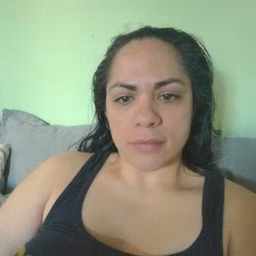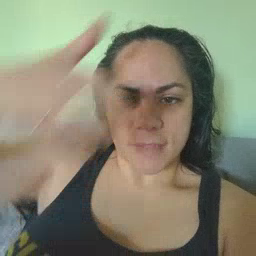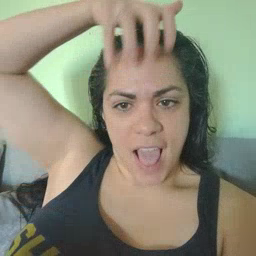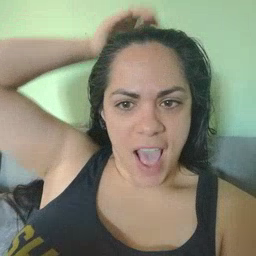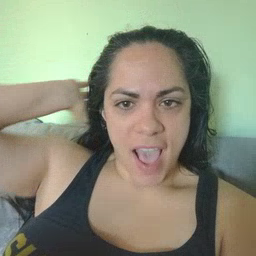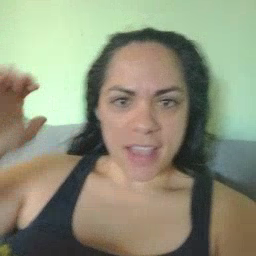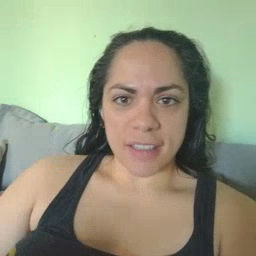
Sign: lion